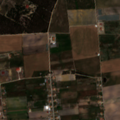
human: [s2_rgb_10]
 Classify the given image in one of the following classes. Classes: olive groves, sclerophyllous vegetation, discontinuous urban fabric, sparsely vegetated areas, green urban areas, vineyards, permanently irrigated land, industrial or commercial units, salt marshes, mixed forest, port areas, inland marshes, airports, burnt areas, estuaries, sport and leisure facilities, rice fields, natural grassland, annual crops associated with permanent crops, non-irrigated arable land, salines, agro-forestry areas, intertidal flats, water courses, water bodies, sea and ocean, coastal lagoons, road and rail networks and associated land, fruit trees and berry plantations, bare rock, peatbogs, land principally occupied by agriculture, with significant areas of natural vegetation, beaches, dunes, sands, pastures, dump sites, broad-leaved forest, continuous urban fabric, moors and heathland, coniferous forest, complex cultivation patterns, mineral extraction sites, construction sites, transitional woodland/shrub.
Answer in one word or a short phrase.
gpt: continuous urban fabric